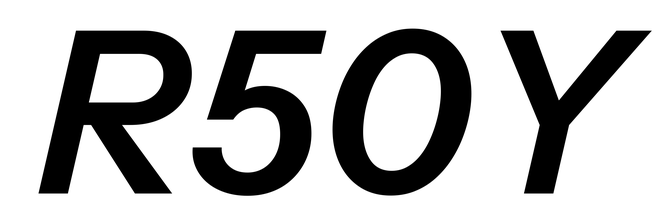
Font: InstrumentSans-Italic_SemiBold_Italic